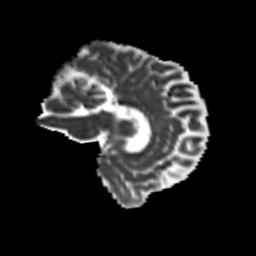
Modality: MD
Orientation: sagittal
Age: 36
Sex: male
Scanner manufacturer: siemens
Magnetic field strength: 3 T
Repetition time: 8.6 s
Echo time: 0.095 s